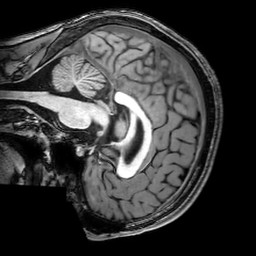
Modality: T1w
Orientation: sagittal
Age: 21
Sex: male
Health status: healthy
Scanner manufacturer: philips
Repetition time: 0.008208 s
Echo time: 0.00377 s